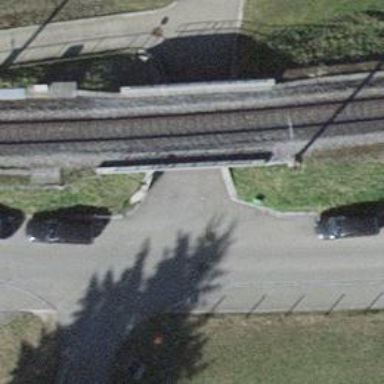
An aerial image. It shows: Bollard barrier.